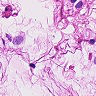
Metastatic tissue present: no